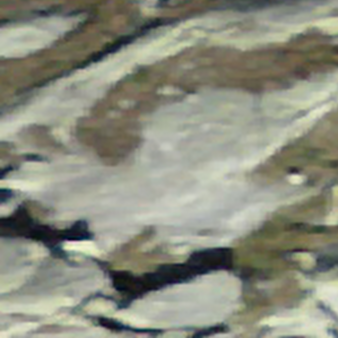
Label: other